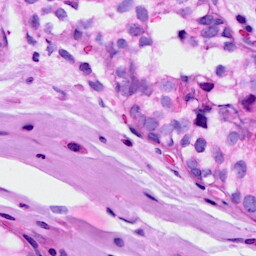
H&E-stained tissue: Breast